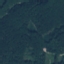
Label: Forest